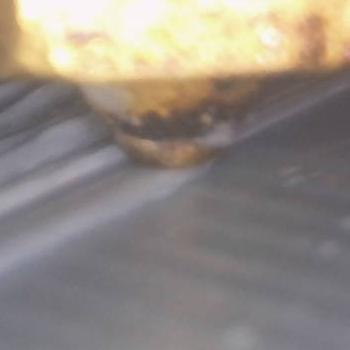
Flow rate: 141%